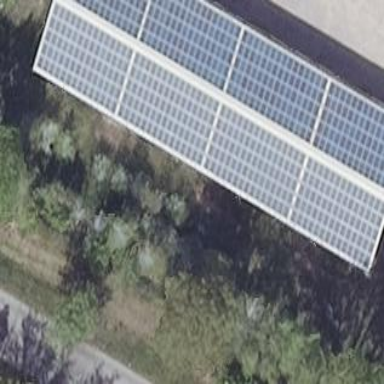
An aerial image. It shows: Building equipped with solar photovoltaic panel for generating electricity. The small installation is solar power generator.